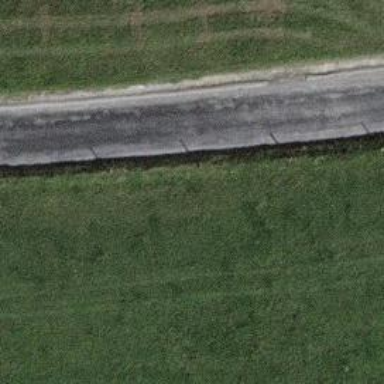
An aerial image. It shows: Tertiary road.